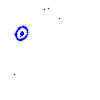
Particle: kaon